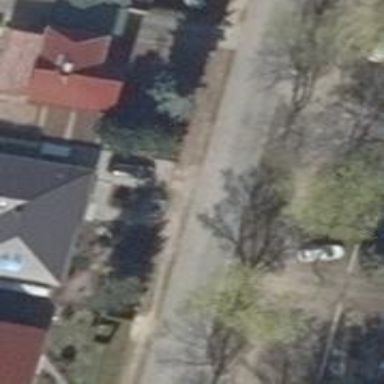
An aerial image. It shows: Driveway.